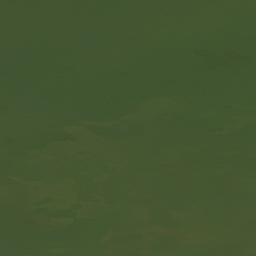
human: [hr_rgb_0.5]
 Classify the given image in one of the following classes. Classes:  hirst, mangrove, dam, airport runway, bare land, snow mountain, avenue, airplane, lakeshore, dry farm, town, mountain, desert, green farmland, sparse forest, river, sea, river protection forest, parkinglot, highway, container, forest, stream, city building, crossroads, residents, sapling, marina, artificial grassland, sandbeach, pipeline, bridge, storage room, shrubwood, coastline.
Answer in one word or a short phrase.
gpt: sea